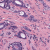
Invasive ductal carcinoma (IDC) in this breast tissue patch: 1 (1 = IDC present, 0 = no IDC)